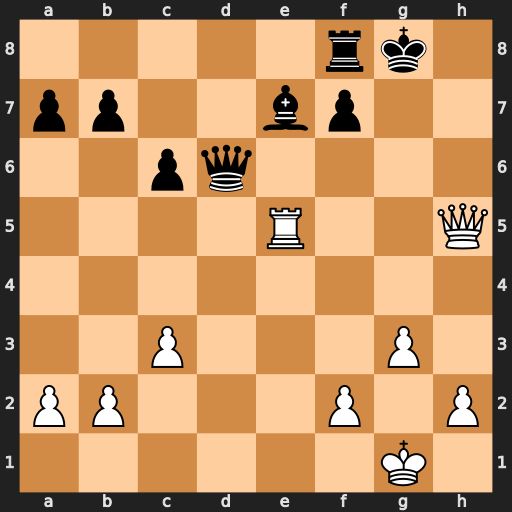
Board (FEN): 5rk1/pp2bp2/2pq4/4R2Q/8/2P3P1/PP3P1P/6K1
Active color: w
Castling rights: -
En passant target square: -
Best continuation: Qg4+ Qg6 Qxg6+ fxg6 Rxe7